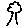
Label: tree